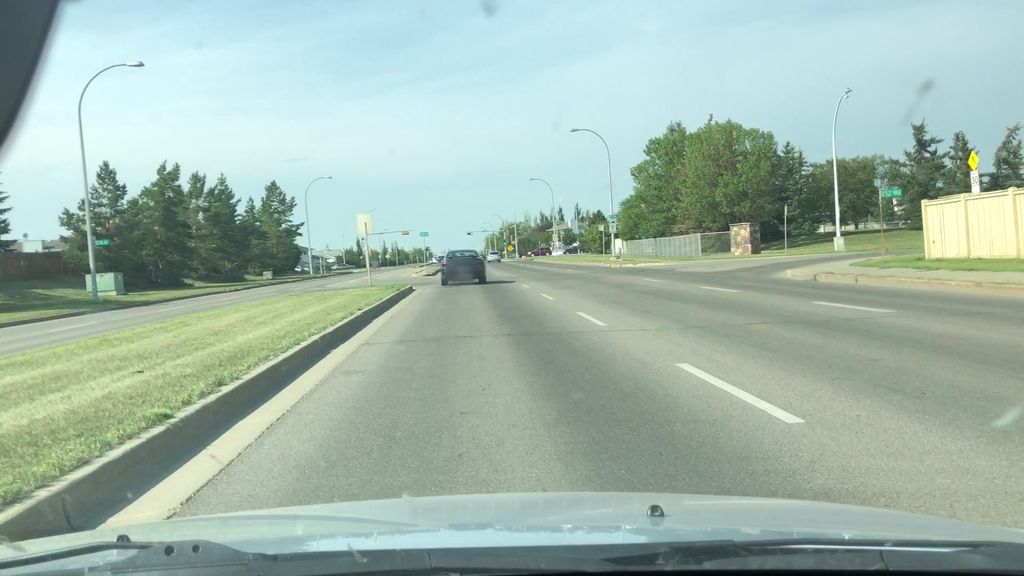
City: edmonton